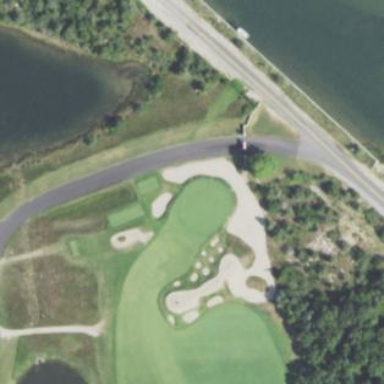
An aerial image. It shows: Area with grass used as rough in golf course.